Interaction volume radius: 10 \u00c5
Interaction volume height: 15 \u00c5
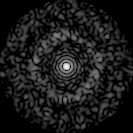
Disorder parameter: 0.8417